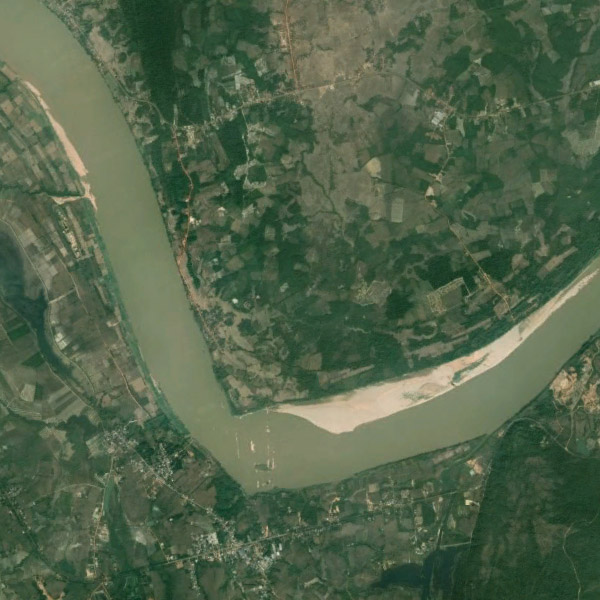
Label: River